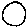
Label: circle